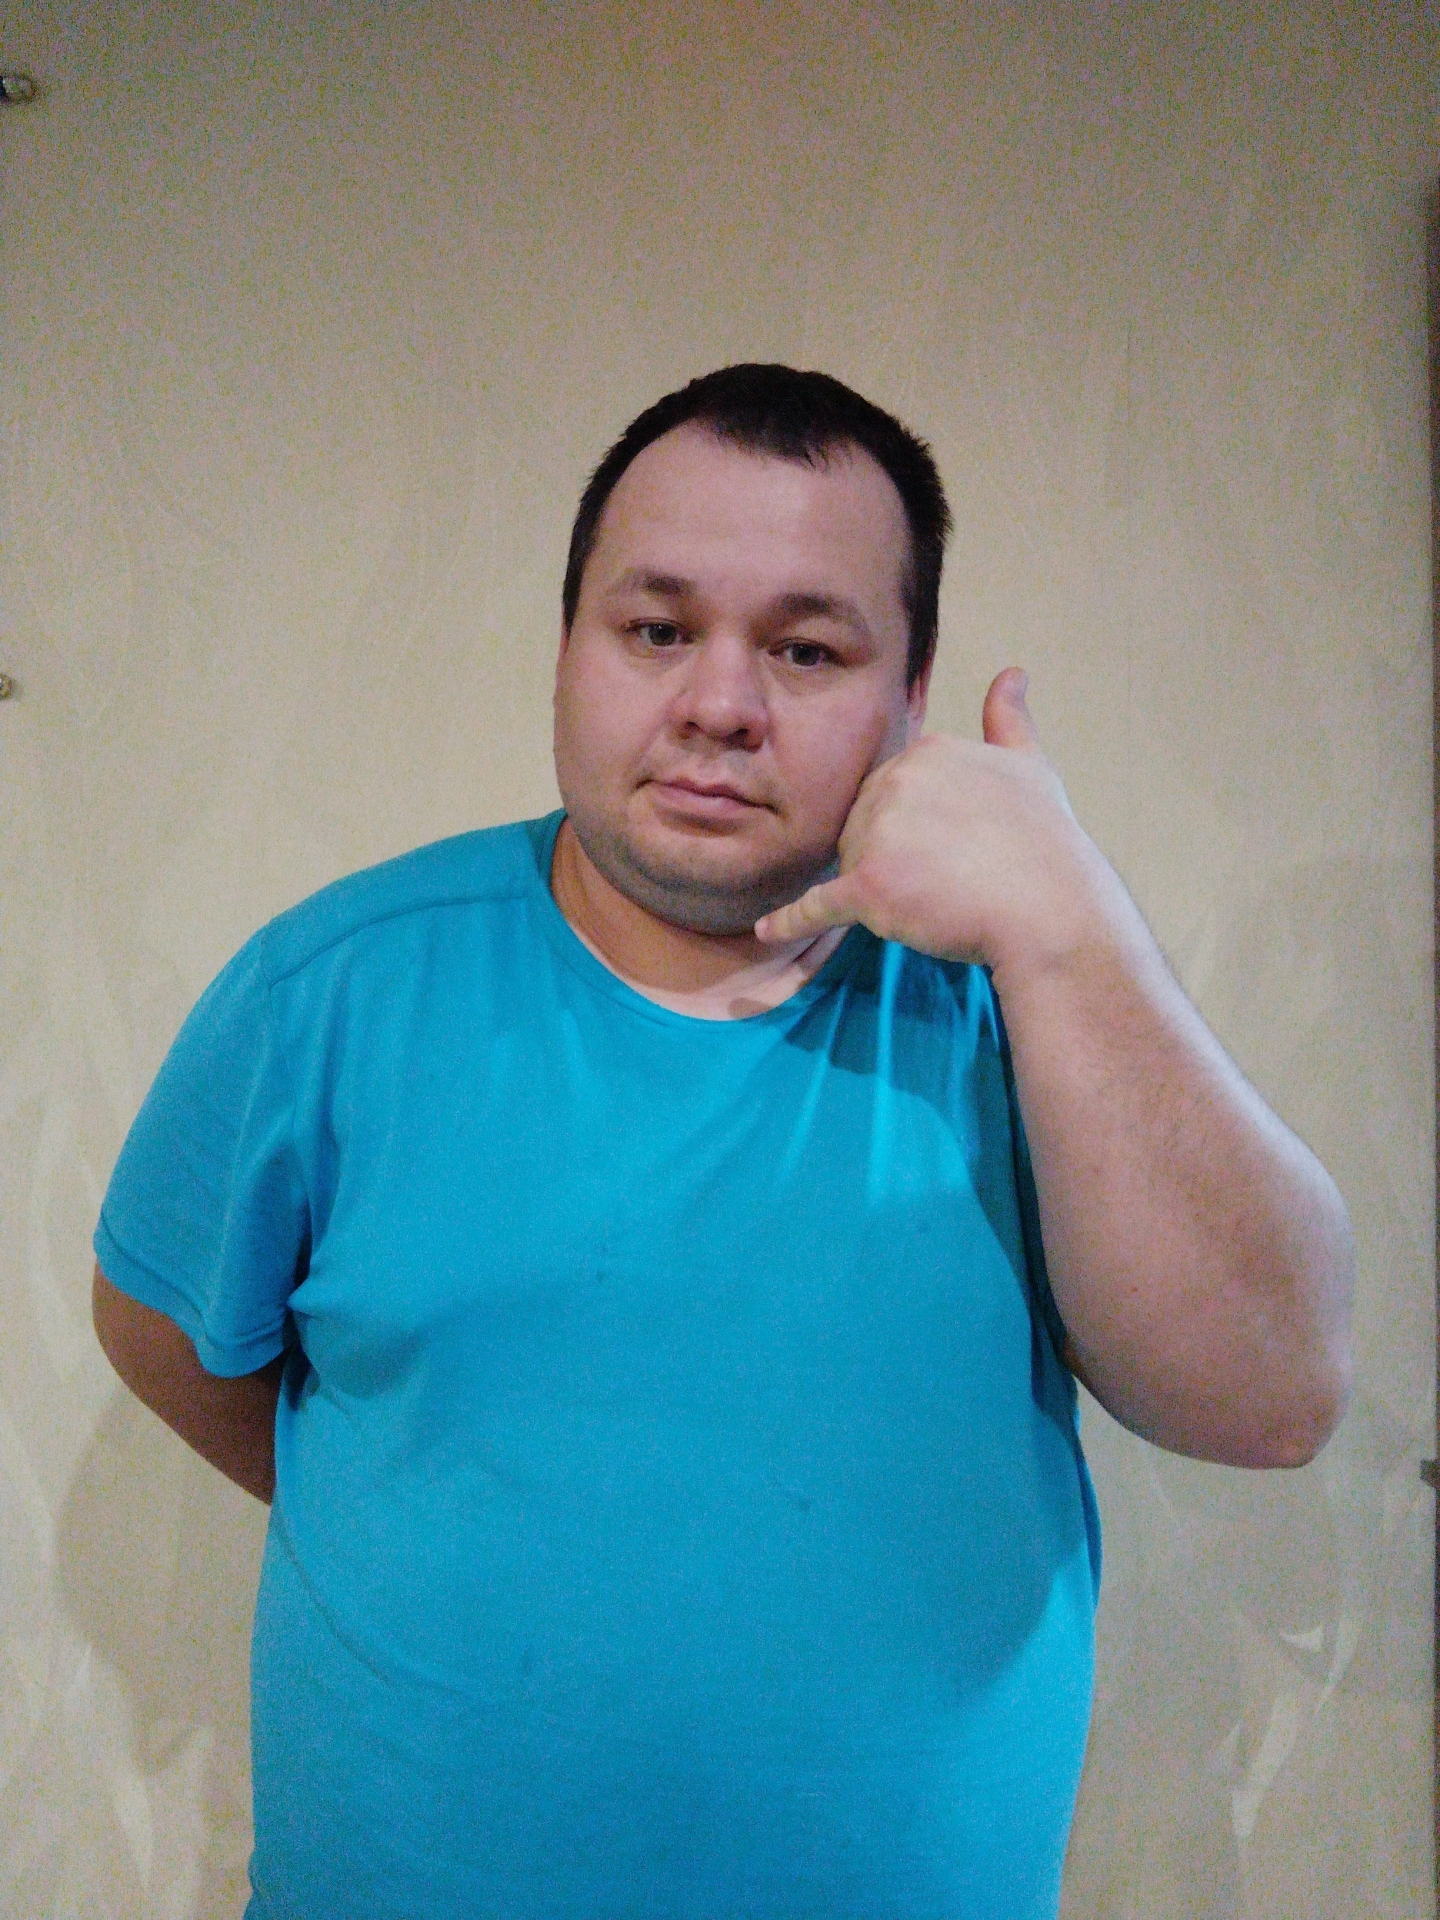
Label: noise